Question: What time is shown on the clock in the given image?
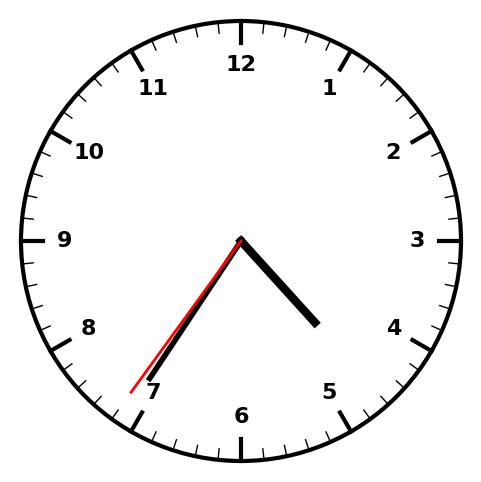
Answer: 04:35:36